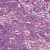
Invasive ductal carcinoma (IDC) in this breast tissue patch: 0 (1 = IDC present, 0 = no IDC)